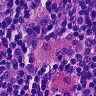
Metastatic tissue present: no